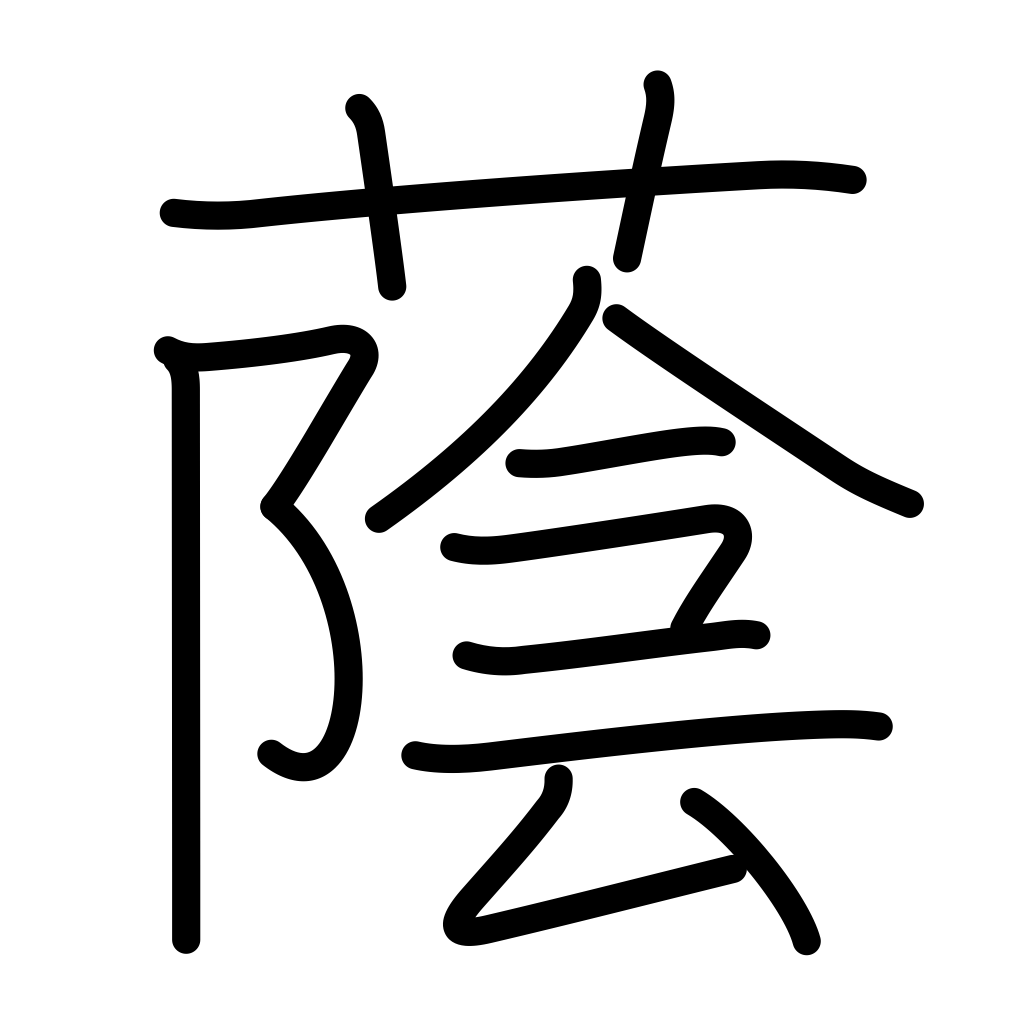
Meaning: shade, shadow, backing assistance